Field crop: tomato
Growth stage: 2
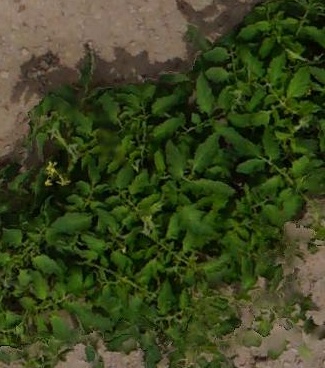
Species: tomato